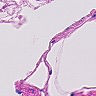
Metastatic tissue present: no